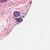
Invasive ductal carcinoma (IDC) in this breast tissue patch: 0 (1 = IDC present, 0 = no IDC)